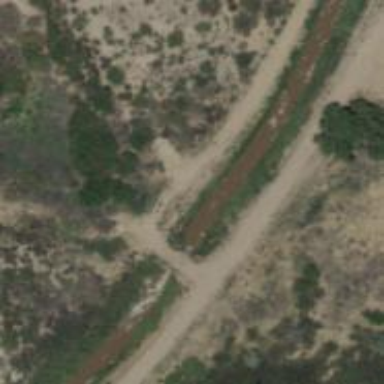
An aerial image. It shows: Track road bordered by cutline.